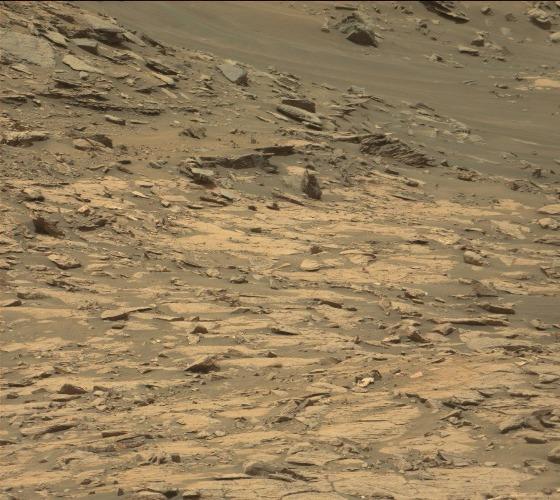
Terrain classes present: Bedrock, Gravel / Sand / Soil, Rock, Shadow